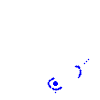
Particle: electron